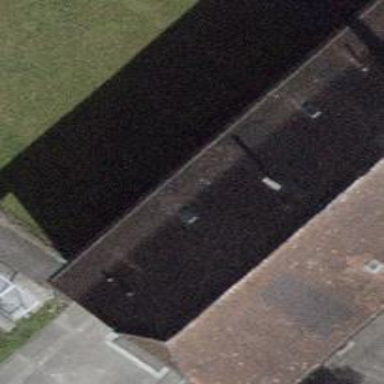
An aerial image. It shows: Building with tiled roof.